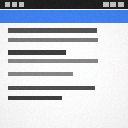
Screen state: on